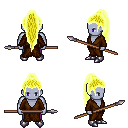
a pixel art fantasy rpg character, male body template, dark elf, purple skin, brown robe, magenta pants, gold extra-long topknot hairstyle, metal boots, spear, four views (front, back, left, right), 2x2 character sprite sheet, small pixel art, hard edges, no anti-aliasing